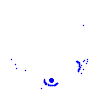
Particle: electron